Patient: sex M, age 42
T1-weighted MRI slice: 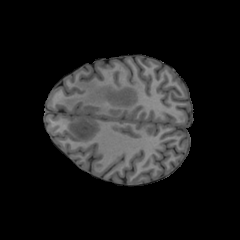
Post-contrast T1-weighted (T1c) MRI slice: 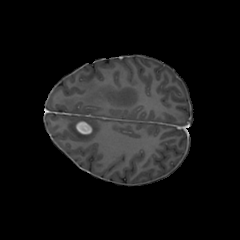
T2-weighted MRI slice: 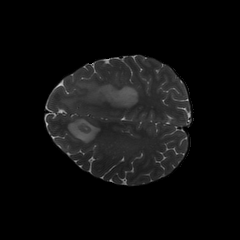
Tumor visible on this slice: yes
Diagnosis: Glioblastoma, IDH-wildtype
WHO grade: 4